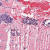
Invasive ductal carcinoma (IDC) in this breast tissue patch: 0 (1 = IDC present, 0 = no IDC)